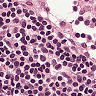
Metastatic tissue present: no